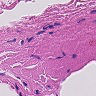
Metastatic tissue present: no